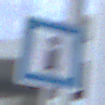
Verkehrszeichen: Informationsstelle
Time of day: SunriseSunset
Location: Outdoor (Urban)
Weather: PartlyCloudy
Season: NotSpecified
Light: Natural